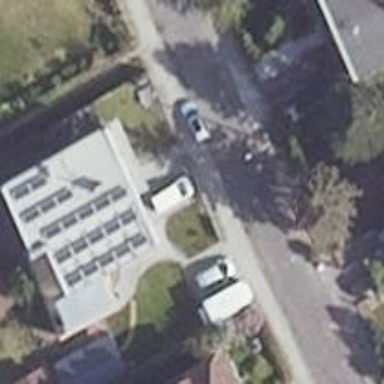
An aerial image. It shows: Residential building.